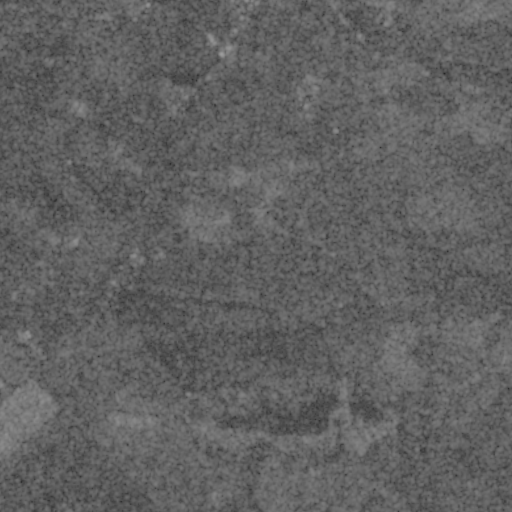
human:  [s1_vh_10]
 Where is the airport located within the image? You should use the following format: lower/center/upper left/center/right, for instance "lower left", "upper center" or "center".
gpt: The airport is located in the upper left of the image.
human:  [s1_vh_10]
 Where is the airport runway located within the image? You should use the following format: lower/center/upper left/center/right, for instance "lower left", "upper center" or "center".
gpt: The airport runway is located in the upper left of the image.
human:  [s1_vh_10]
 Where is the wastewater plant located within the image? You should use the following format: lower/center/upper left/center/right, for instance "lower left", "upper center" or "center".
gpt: The wastewater plant is located in the upper left of the image.
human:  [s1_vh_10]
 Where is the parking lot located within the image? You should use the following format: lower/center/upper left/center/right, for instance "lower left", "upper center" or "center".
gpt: There is no parking lot in the image.

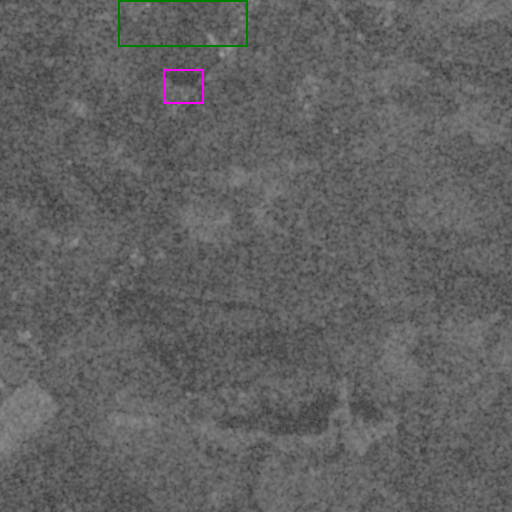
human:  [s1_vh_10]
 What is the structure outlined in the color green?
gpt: The structure outlined in green is an airport.
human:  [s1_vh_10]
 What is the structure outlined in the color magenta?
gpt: The structure outlined in magenta is a wastewater plant.
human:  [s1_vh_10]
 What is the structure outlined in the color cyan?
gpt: There is no cyan outline.